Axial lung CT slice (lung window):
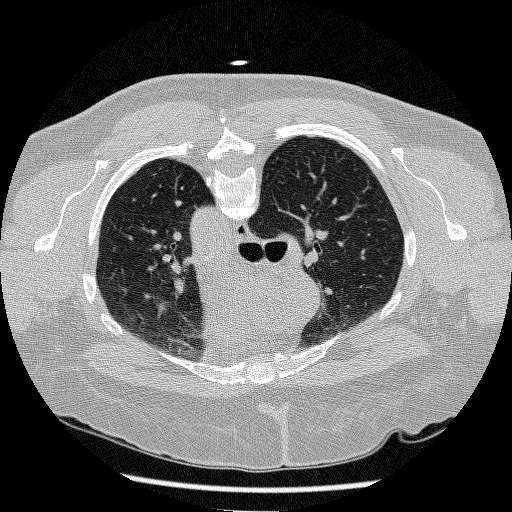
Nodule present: no